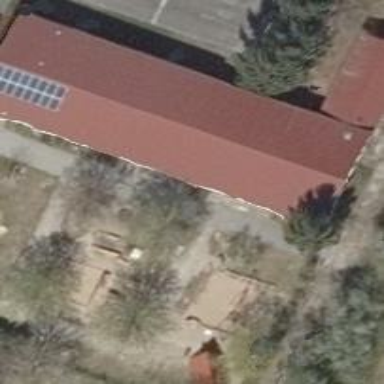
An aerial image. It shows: Kindergarten.